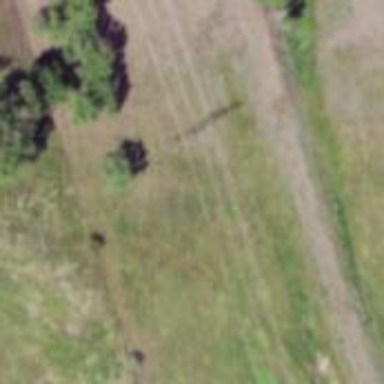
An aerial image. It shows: H-frame designed tower for power lines.